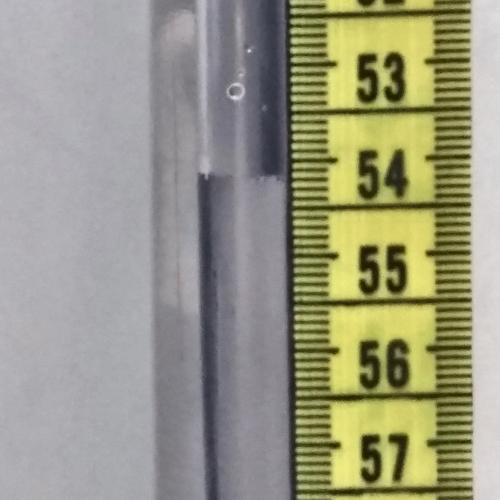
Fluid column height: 54.2 cm